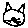
Label: cat